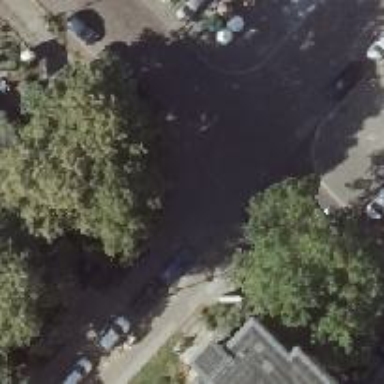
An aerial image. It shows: Residential road with sidewalks on both sides. There are opposite cycle lanes and parallel on-street parking lanes on the left.